Question: I have JSON object like below
'''
{
"txt_inc_Application": {
"EWS": true,
"EWindow": true
},
"txt_inc_IncidentType": {
"Brand Damage": true,
"Internal failure": true
}
}
'''
And I am using angular.forEach to get the values
'''
$scope.filterFormula=function() {
angular.forEach($scope.filters, function(filterObj , filterIndex) {
angular.forEach(filterObj, function(value , key) {
console.log(value+"--"+key)
})
})
}
'''
How can i get "txt_inc_Application" and "txt_inc_IncidentType" in the loop?
Also when call the angular function in html like below why it is getting executed twice?
'''
{{filterFormula()}}
'''

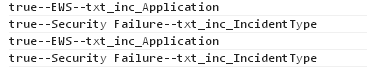
Answer: The first parameter to the iterator in 'forEach' is the value and second is the key of the object.
'''
angular.forEach(objectToIterate, function(value, key) {
/* do something for all key: value pairs */
});
'''
In your example, the outer forEach is actually:
'''
angular.forEach($scope.filters, function(filterObj , filterKey)
'''